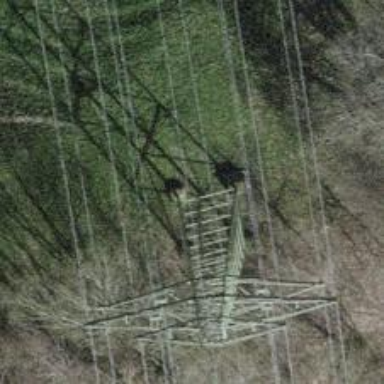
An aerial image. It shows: Towering power structure.